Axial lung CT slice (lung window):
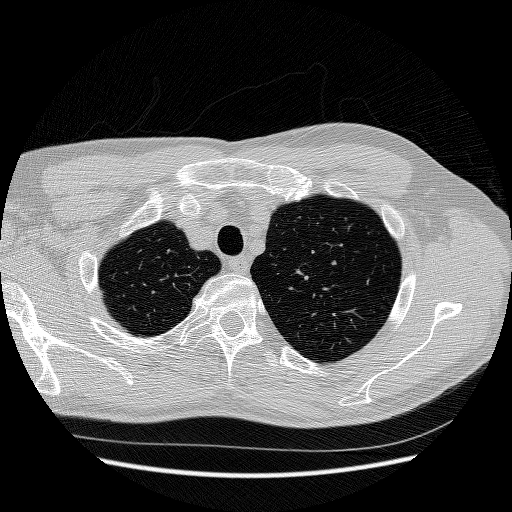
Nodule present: no